Question: How to get graph shown below in the image using core plot in iOS 8.1.
I tried for custom labels in x axis
'''
x.labelingPolicy = CPTAxisLabelingPolicyNone;
'''
But I didn't get how to get the grid lines vertically in the graph?
Help me with this

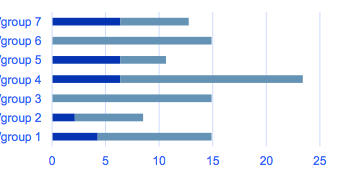
Answer: '''
//Add plot space
CPTXYPlotSpace *plotSpace = (CPTXYPlotSpace *)graph.defaultPlotSpace;
plotSpace.delegate = self;
plotSpace.xRange = [CPTPlotRange plotRangeWithLocation:CPTDecimalFromInt(0.0) length:CPTDecimalFromInt(25)];
'''
then change x axis label policy like this
'''
x.labelingPolicy = CPTAxisLabelingPolicyFixedInterval;
'''